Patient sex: F
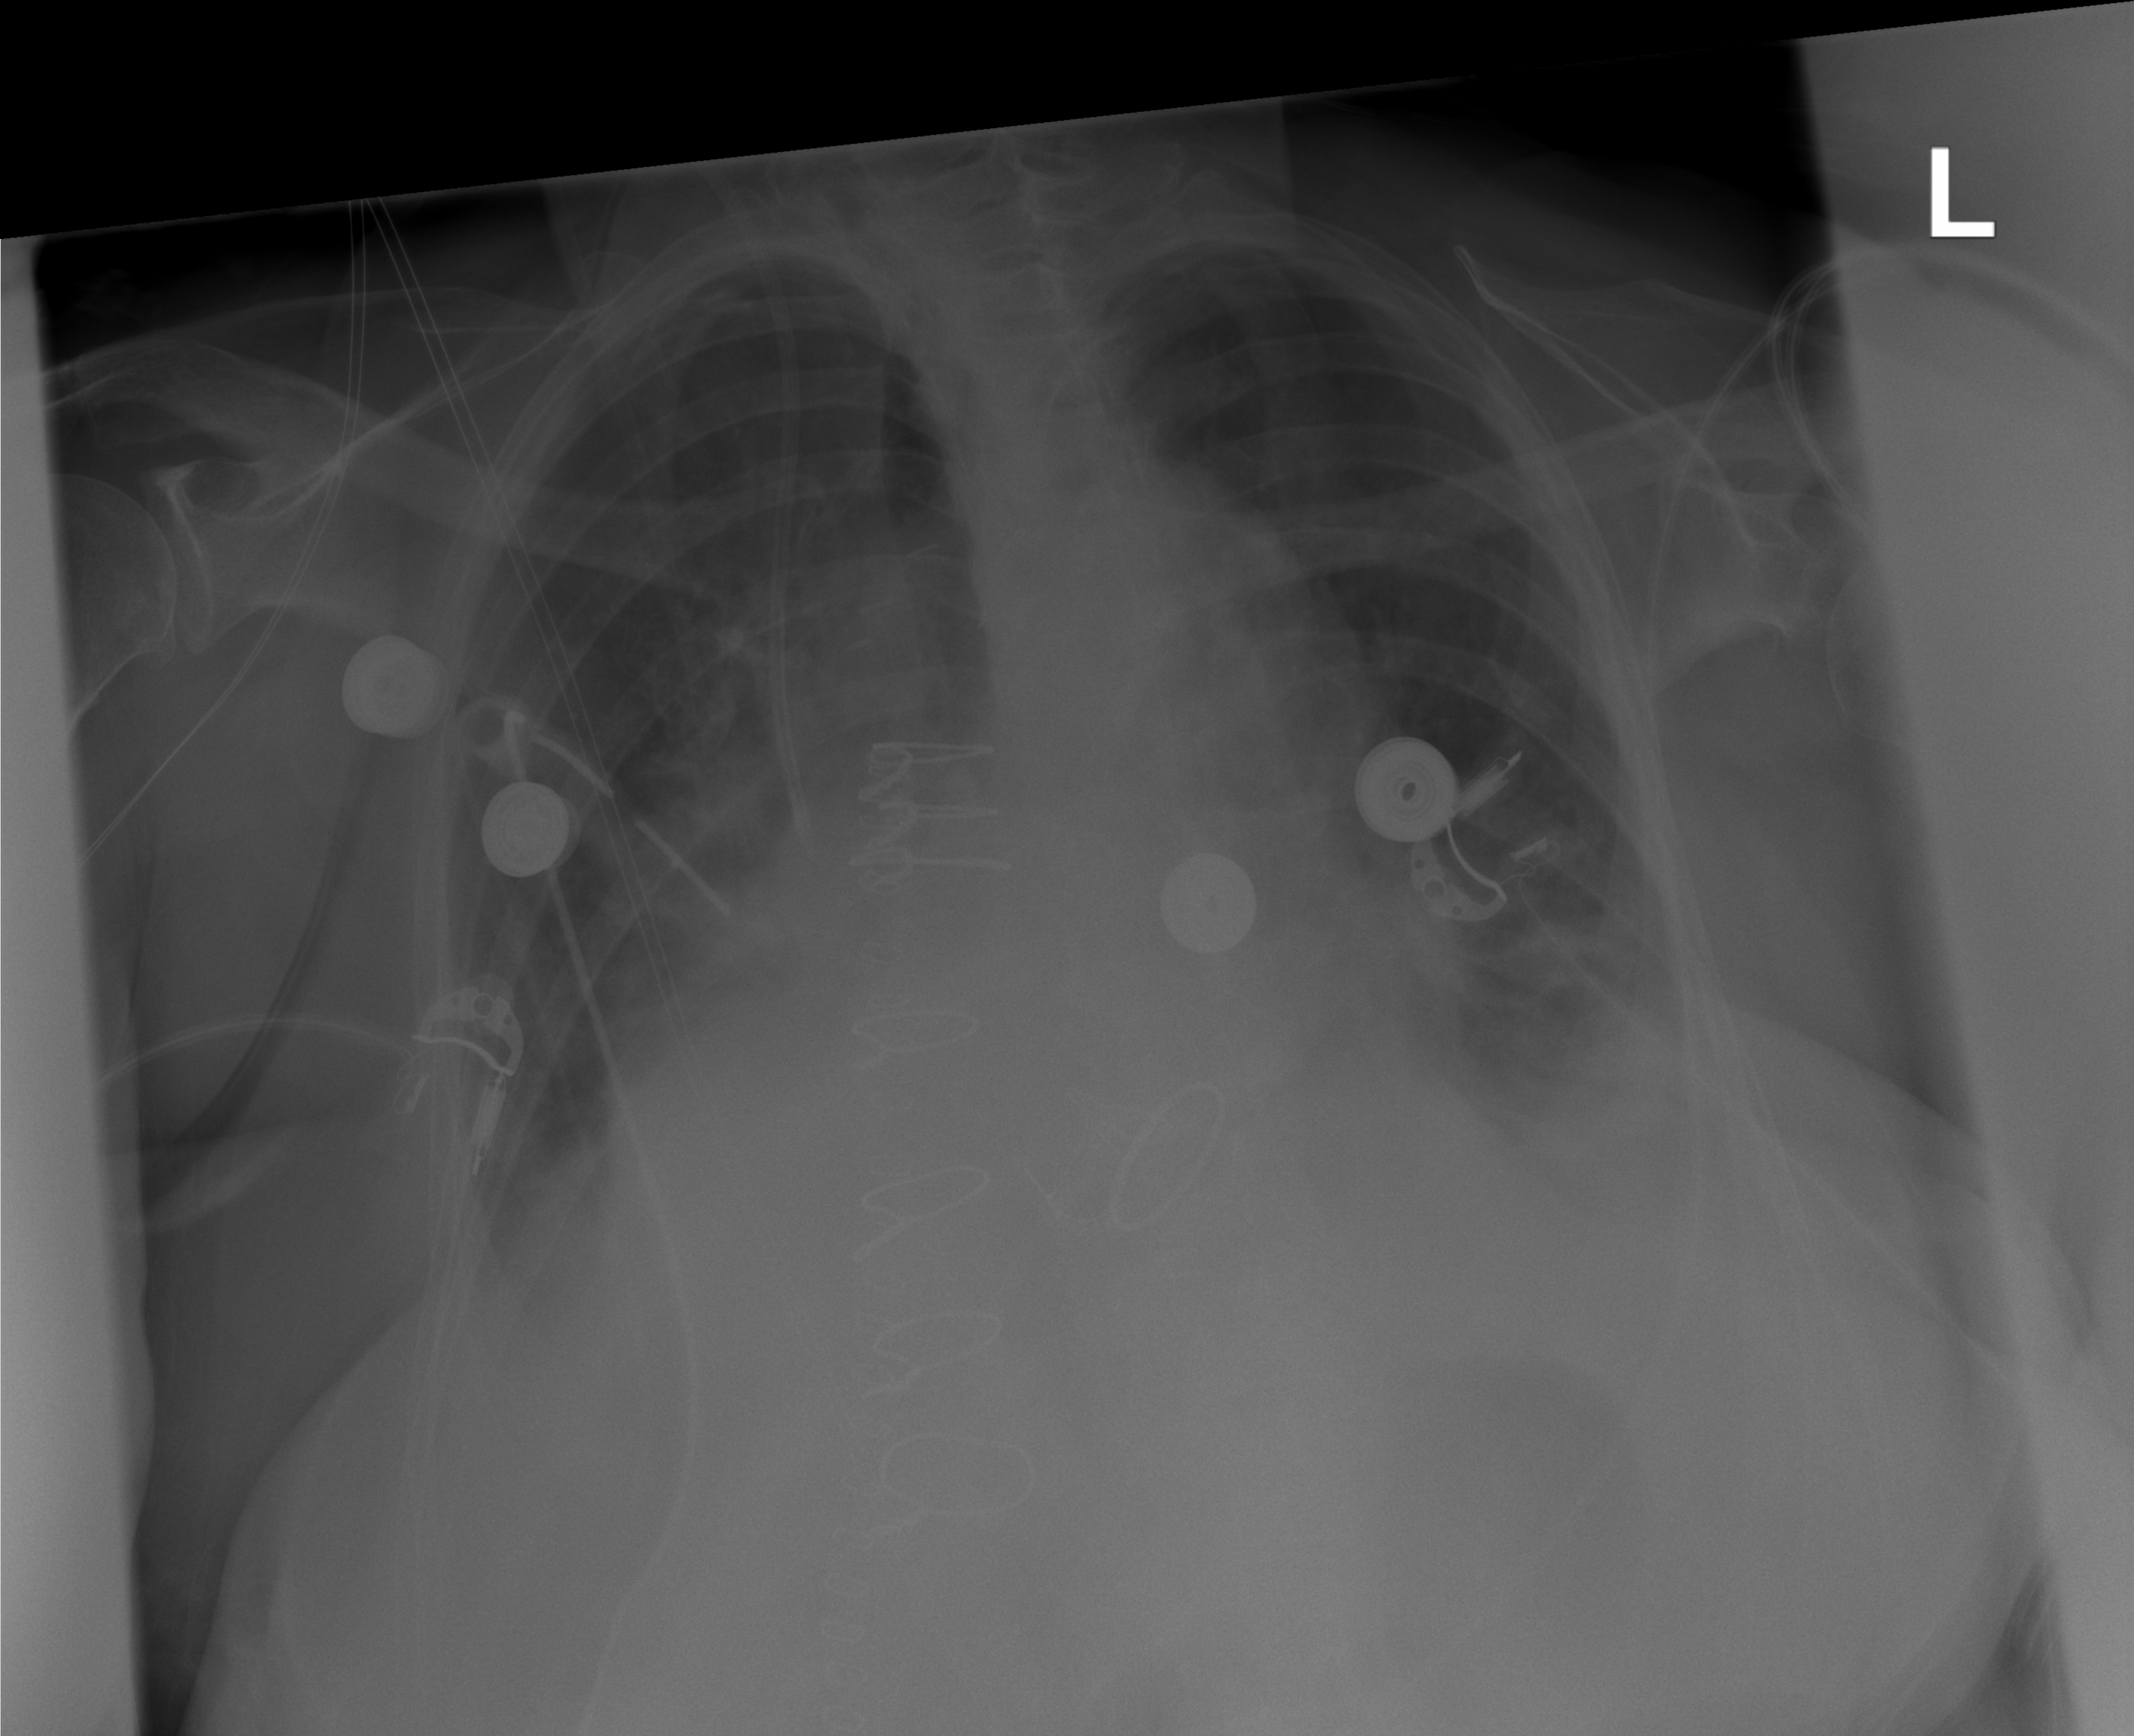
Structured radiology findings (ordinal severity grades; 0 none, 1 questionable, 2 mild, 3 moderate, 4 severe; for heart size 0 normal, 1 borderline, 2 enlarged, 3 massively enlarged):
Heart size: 2
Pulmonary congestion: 2
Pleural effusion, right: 2
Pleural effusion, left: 2
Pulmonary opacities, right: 2
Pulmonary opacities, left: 0
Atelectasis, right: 2
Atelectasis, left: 2